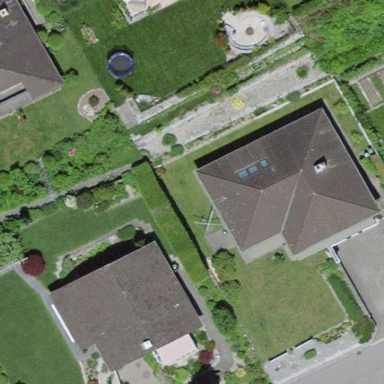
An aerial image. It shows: Detached building with hipped roof.